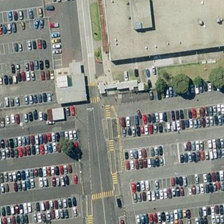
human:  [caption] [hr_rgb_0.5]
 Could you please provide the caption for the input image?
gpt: many cars are parked in a parking lot near a large building with several green trees .

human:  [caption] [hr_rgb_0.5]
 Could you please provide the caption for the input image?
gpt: many cars are parked in a parking lot near a large building with several green trees .

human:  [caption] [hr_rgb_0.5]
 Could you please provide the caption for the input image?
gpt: many cars are parked in a parking lot near a large building with several green trees .

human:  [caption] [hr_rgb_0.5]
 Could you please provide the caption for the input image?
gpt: many cars are parked in a parking lot near a large building with several green trees .

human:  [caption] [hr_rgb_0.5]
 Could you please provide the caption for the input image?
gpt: many cars are parked in a parking lot near a large building with several green trees .